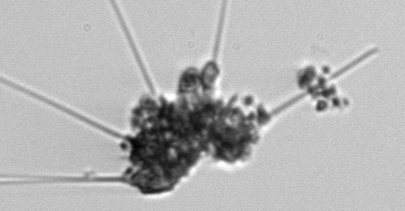
Label: Asterionellopsis_glacialis